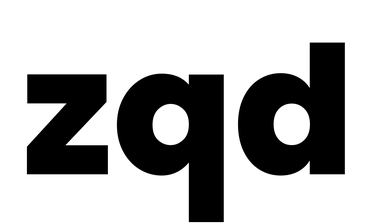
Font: Poppins-ExtraBold